Question: '''
#content
{
background-color: red;
text-align: center;
}
#content div
{
float: left;
background-color: green;
padding: 10px;
margin: 10px;
}
<div id="content">
<div>AAAAA</div>
<div>AAAAA</div>
<div>AAAAA</div>
<div>AAAAA</div>
<div>AAAAA</div>
<div>AAAAA</div>
<div>AAAAA</div>
<div>AAAAA</div>
</div>
<div style="clear: both;"></div>
'''
<URL>
here the usual code. I want to achieve the following:

so the aligned div goes center.
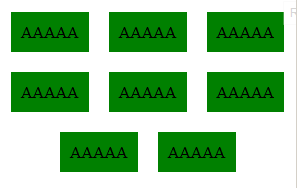
Answer: Text-align center will work if you use 'display:inline-block' instead of using 'float'
<URL>
'''
#content div
{
display: inline-block;
background-color: green;
padding: 10px;
margin: 10px;
}
'''